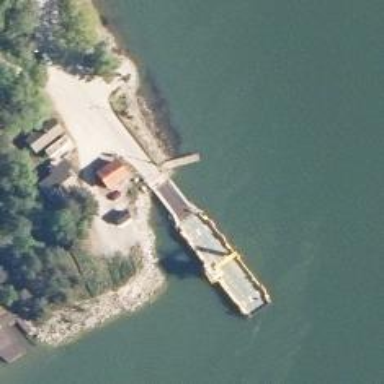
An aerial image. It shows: Tertiary ferry.